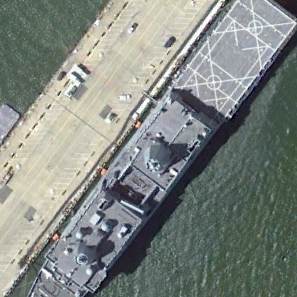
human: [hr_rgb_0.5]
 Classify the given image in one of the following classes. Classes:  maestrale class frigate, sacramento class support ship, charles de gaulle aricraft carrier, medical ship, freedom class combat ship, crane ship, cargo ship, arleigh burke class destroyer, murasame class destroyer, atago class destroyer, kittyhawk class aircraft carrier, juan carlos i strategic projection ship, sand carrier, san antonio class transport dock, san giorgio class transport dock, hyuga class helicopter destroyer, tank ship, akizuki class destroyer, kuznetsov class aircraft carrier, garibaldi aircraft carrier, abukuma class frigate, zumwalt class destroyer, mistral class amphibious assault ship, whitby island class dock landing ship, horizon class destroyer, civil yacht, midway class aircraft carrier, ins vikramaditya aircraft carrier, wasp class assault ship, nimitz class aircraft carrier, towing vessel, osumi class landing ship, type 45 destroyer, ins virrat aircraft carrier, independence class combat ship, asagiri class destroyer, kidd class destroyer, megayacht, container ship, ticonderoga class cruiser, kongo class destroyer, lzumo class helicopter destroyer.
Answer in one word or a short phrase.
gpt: San Antonio class transport dock